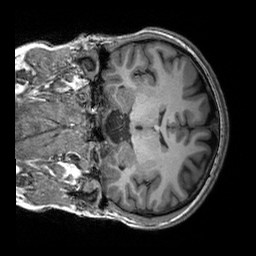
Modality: T1w
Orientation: coronal
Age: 23
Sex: male
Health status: healthy
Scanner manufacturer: siemens
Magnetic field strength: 3 T
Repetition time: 2.3 s
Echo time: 0.00303 s